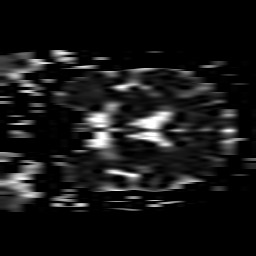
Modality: ADC
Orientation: coronal
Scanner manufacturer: philips
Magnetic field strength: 1.5 T
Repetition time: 2.887 s
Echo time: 0.06175 s